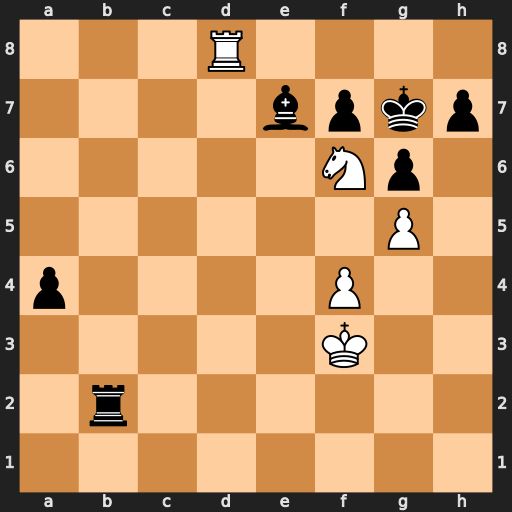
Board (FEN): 3R4/4bpkp/5Np1/6P1/p4P2/5K2/1r6/8
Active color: w
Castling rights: -
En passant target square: -
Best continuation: Rg8#